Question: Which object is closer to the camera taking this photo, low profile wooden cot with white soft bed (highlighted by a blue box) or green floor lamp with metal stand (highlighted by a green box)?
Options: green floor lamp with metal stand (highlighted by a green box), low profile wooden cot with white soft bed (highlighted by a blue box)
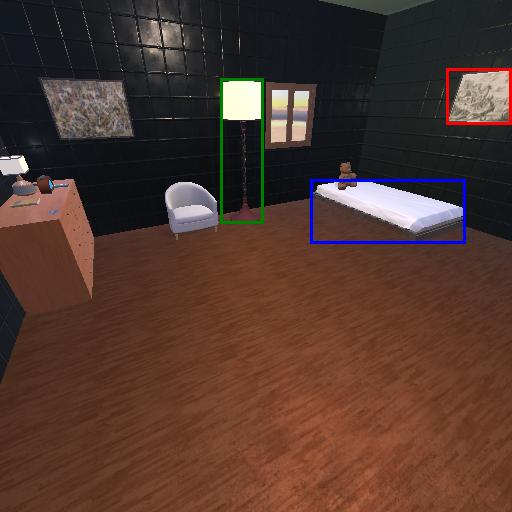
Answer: green floor lamp with metal stand (highlighted by a green box)